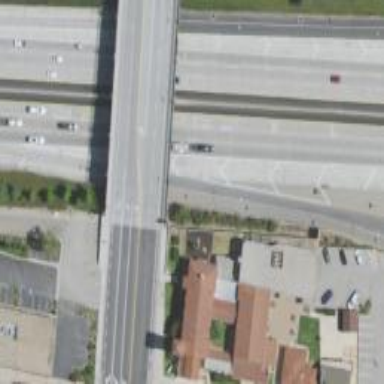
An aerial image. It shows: Secondary road crossing bridge.